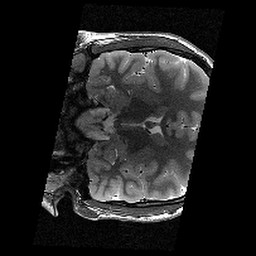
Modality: T2w
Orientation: coronal
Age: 13
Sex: male
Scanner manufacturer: siemens
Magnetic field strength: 3 T
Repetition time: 9.23 s
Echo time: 0.067 s